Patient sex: M
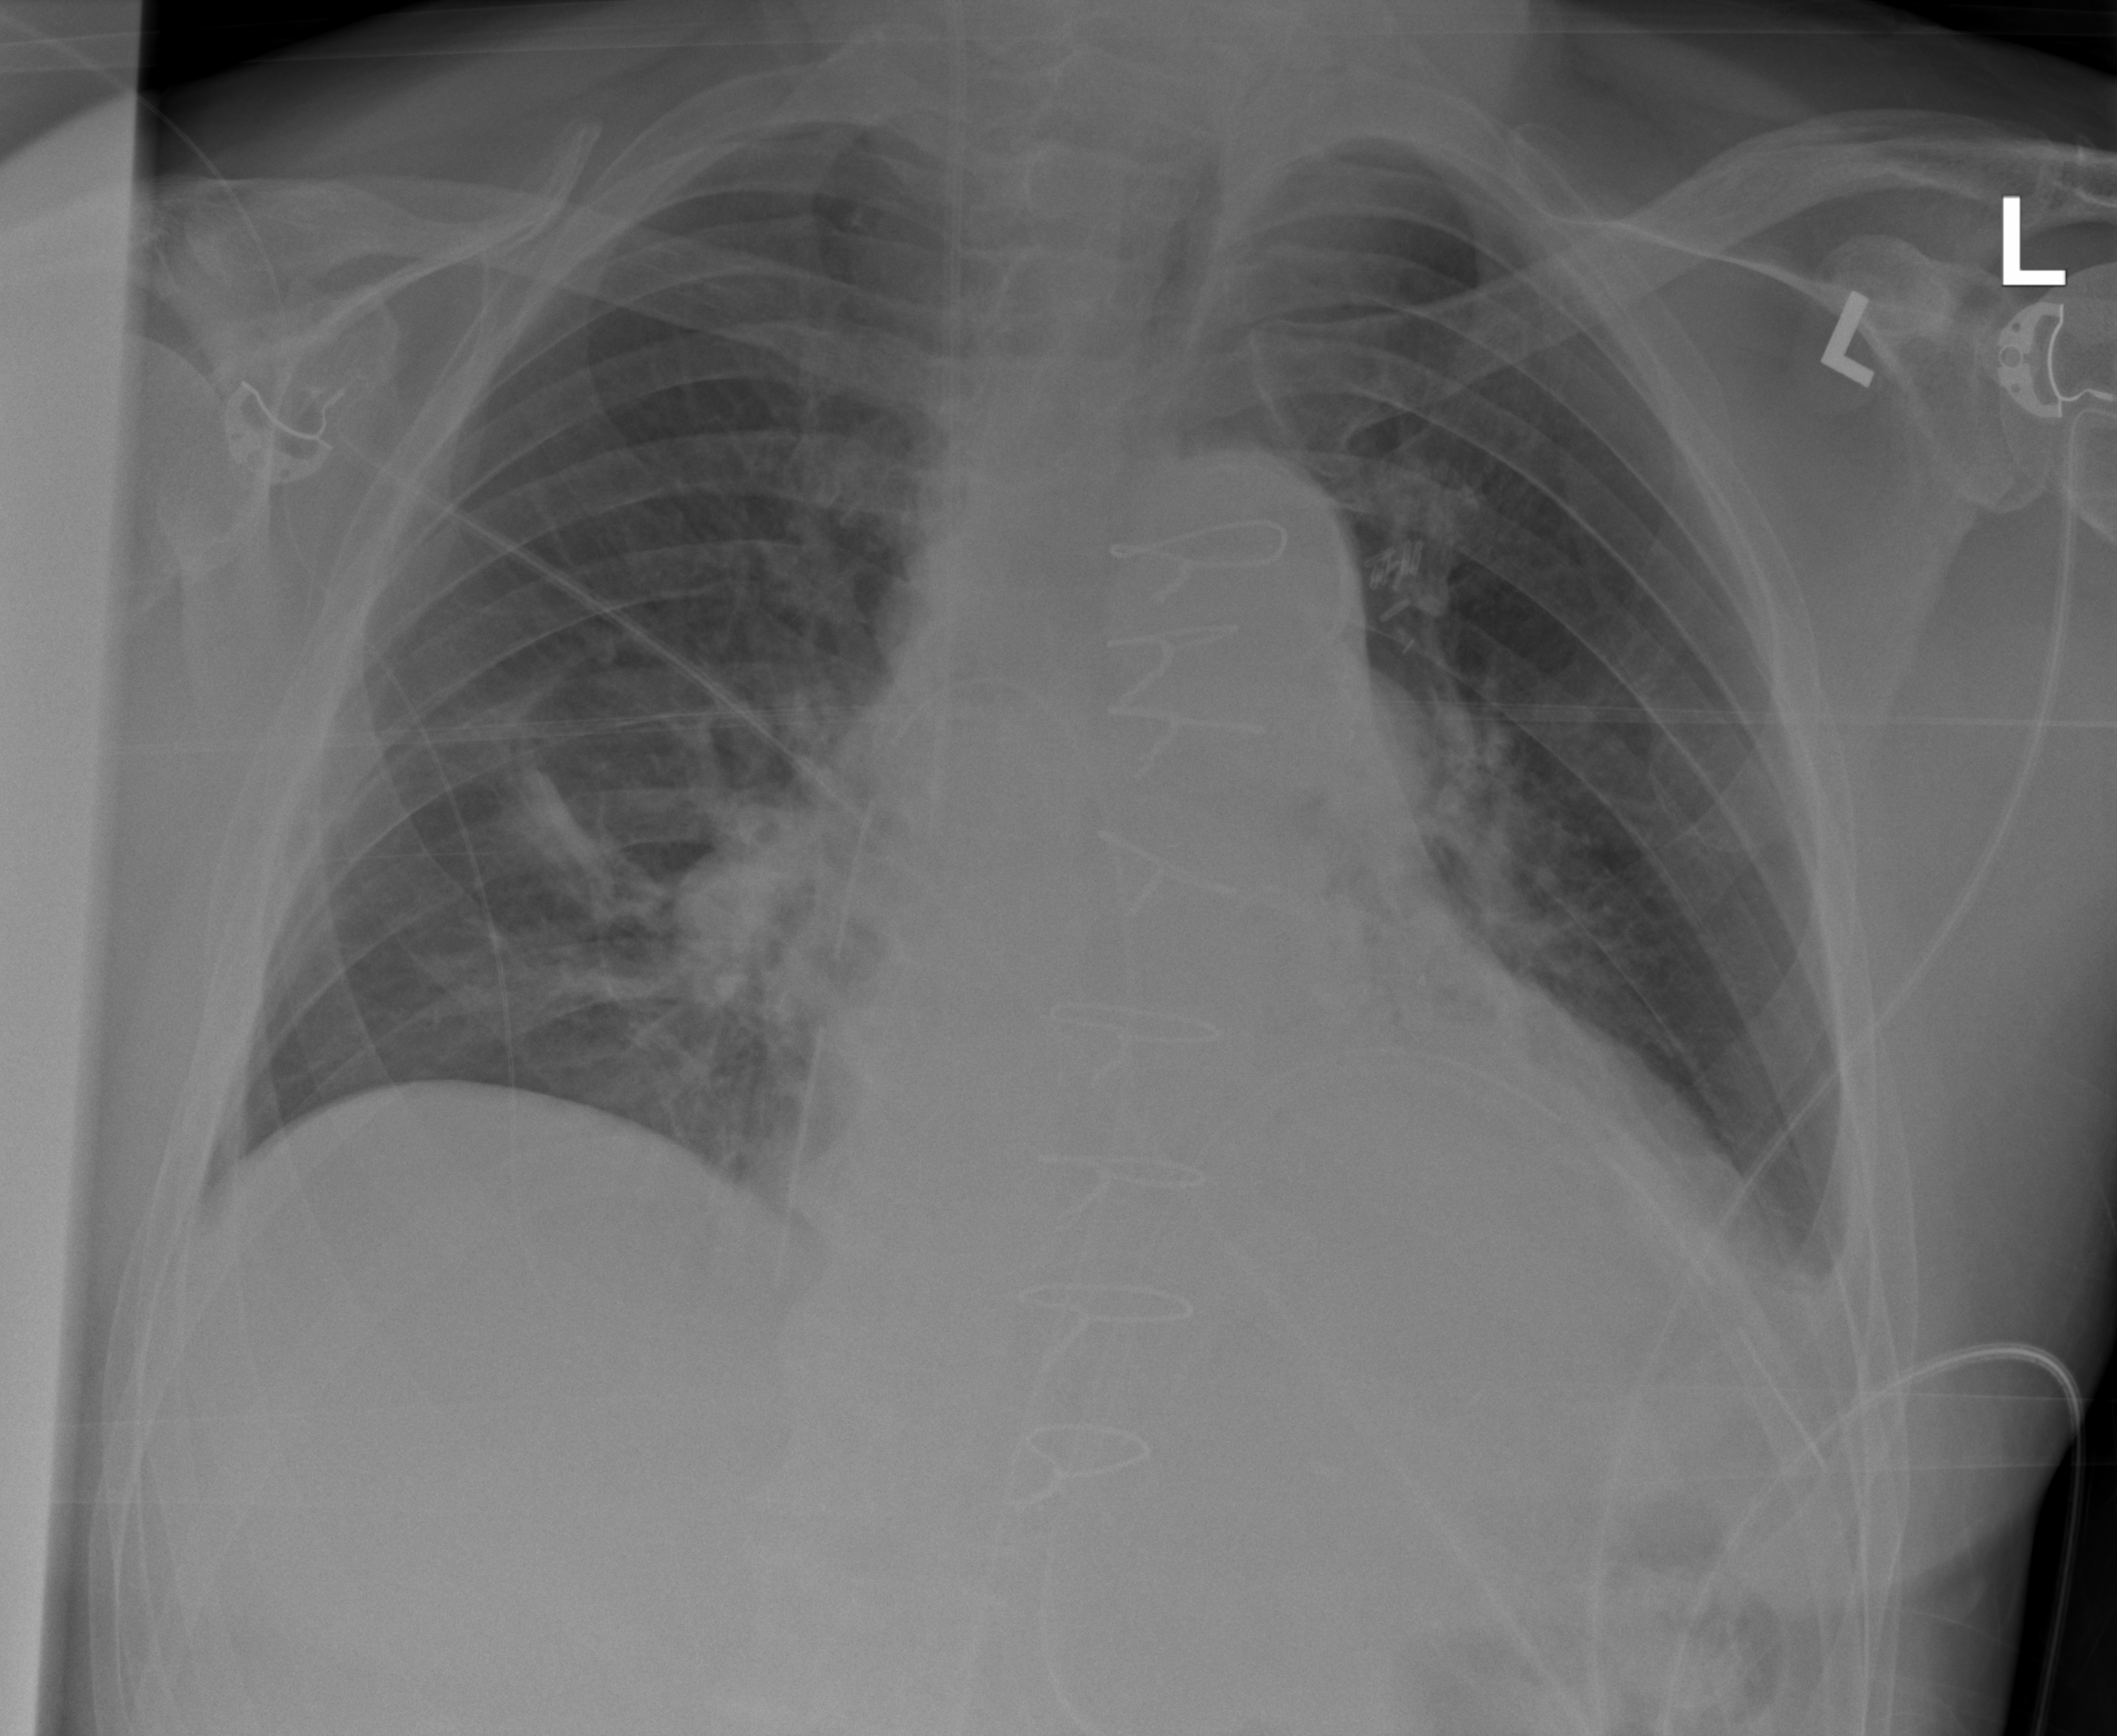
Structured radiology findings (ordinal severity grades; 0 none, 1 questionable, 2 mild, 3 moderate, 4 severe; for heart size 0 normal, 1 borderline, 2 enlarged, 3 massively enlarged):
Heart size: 2
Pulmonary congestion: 2
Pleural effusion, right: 0
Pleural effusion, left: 2
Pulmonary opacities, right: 2
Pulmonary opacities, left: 2
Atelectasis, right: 2
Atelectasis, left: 2